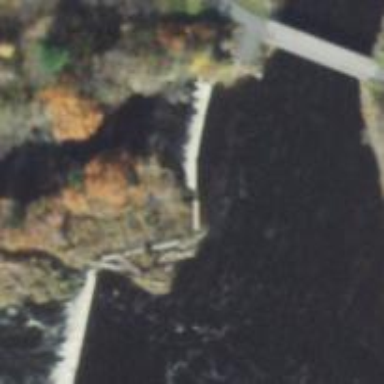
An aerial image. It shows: Dam along waterway.